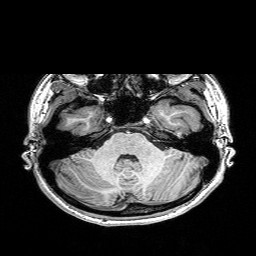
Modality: T1w
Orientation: coronal
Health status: healthy
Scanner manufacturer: siemens
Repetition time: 2.53 s
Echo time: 0.00332 s